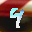
Label: 4